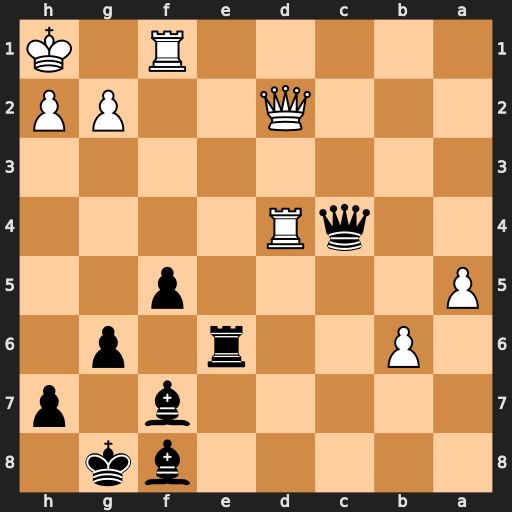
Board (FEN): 5bk1/5b1p/1P2r1p1/P4p2/2qR4/8/3Q2PP/5R1K
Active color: b
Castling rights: -
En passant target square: -
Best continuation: Qxf1#